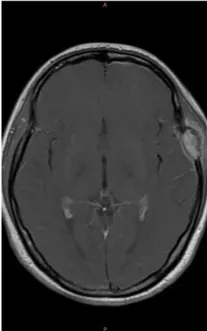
MRI Examination. (E) Post-contrast enhancement reveals marked intensification of the lesion, with linear enhancement along the inner margin of the adjacent meninges and temporal muscle.
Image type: radiology (mri)